Question: I am trying to put some text in a Static Text widget, like this:
'''
m_StartupTime.SetWindowText(someStringVariable);
'''
And get an error:
> 'CWnd::SetWindowTextA' : cannot convert parameter 1 from 'std::string' to 'LPCTSTR'
I have tried using the 'c.str()' method, but when I do, the program compiles fine, but crashes at run-time, throwing an error:

So I'm figuring out if the problem is related to the conversion, or anything other than that?
Using CString doesn't solve the problem, and I have tried switching from Unicode charcter set to Multi-Byte, with no success. Oh, I am developing in MFC.
EDIT: Found a solution! I used the CString class.
'''
string a = "smth";
CString str(a.c_str());
'''
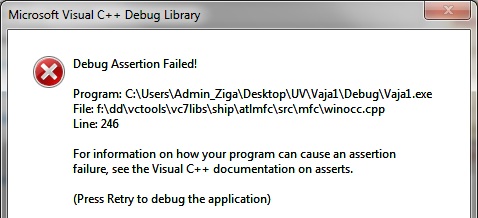
Answer: The Assert dialog shows you where the assertion is happening: file winocc.cpp, line 246.
Looking through the code, this is the line in that file:
'''
ENSURE(::IsWindow(m_hWnd) || (m_pCtrlSite != NULL));
'''
It seems your assertion has nothing to do with the string, but the control isn't there (yet?), i.e. the control window isn't valid or does not exist.